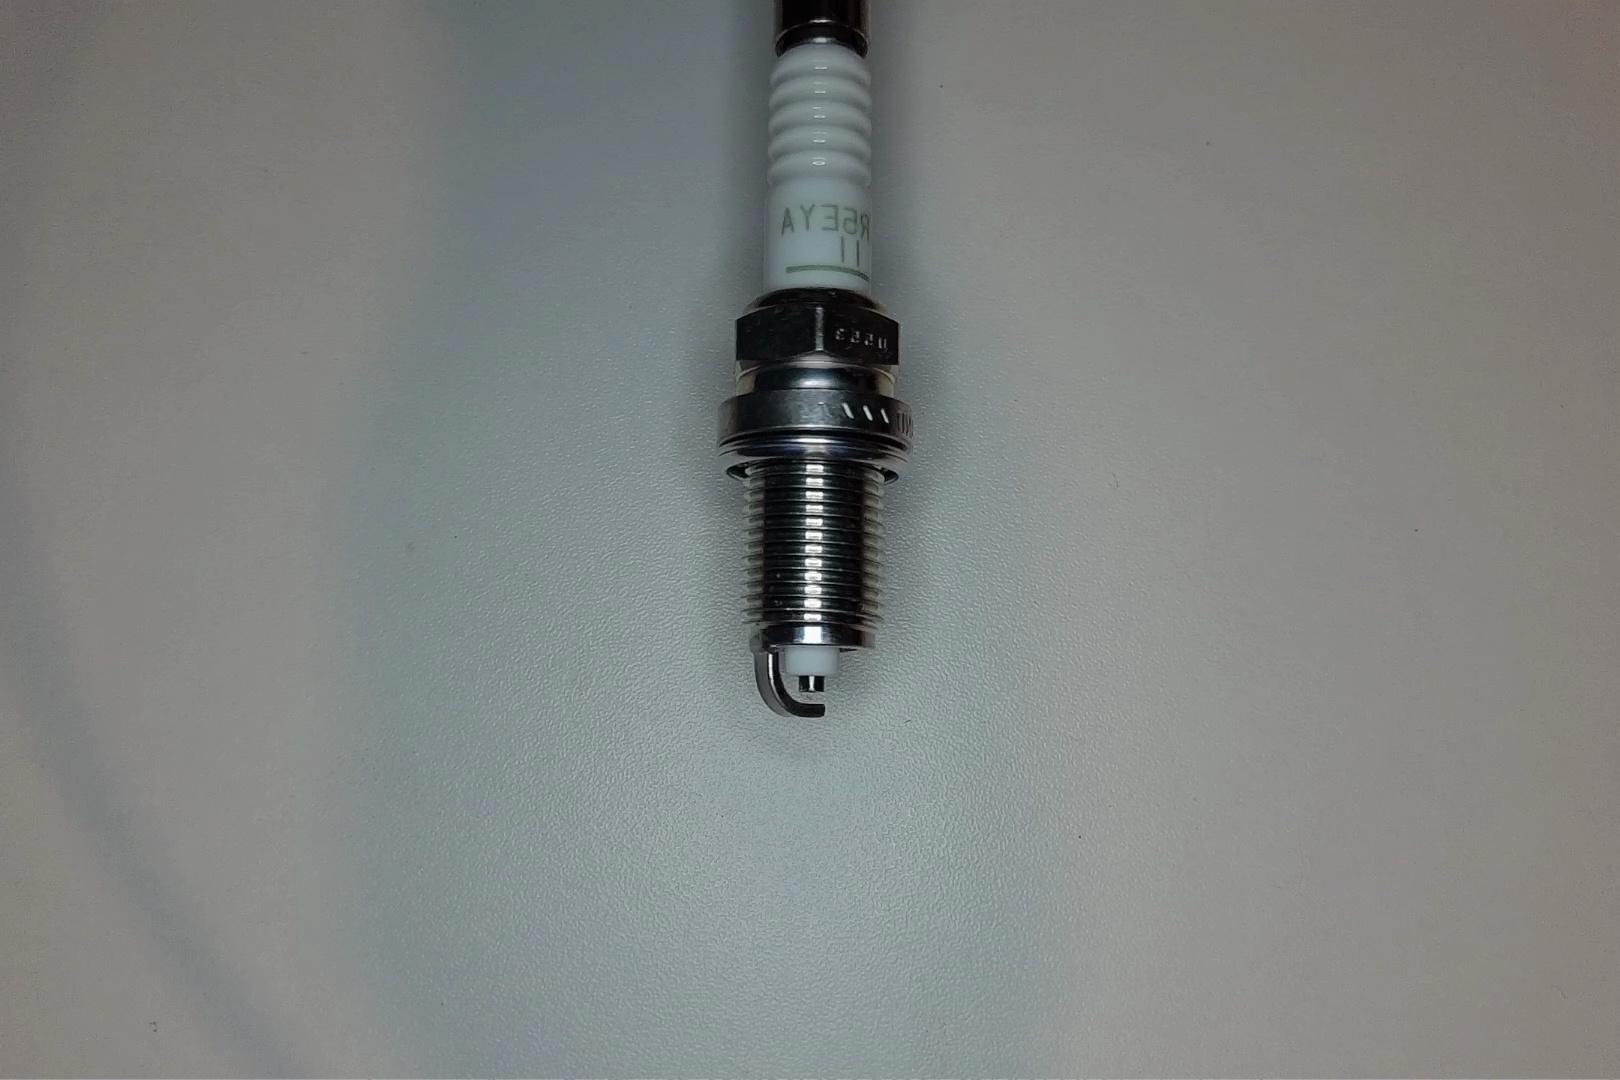
Label: normal